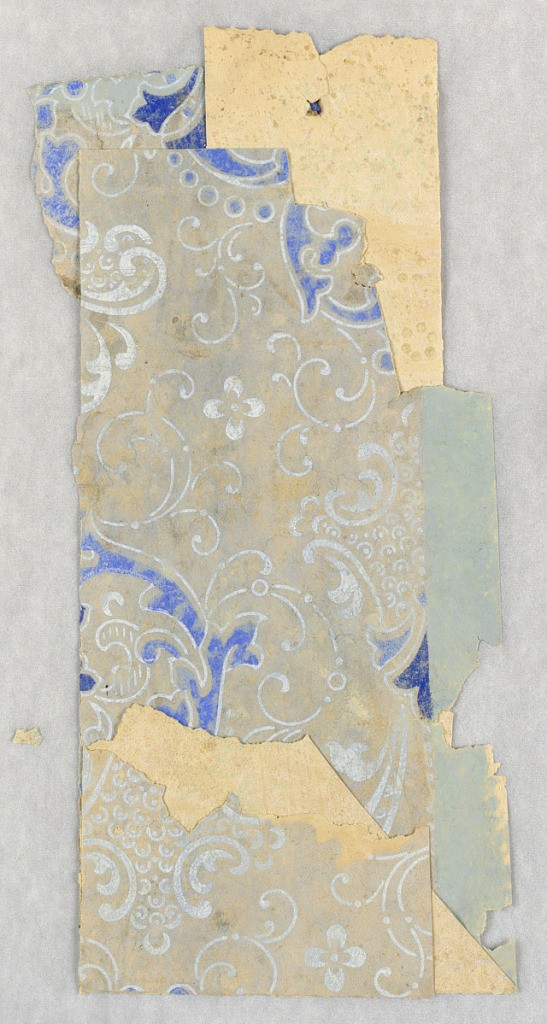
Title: Sidewall - fragment
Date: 1910–20
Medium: Machine-printed
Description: Medallions printed in blue on a grey ground with scrolling ground design.